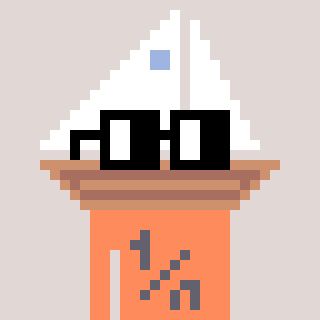
a pixel art character with square black glasses, a sailboat-shaped head and a peachy-colored body on a warm background